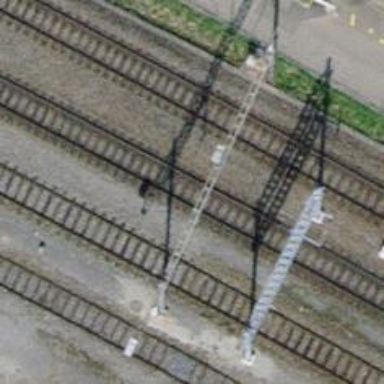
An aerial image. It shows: Single railway track with electrification through contact line.